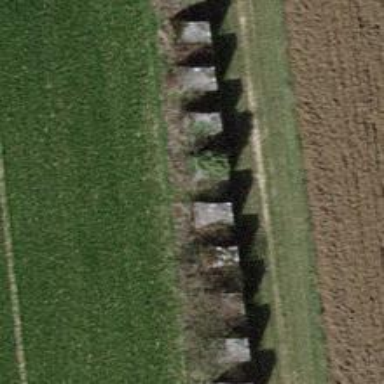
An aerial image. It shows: Block barrier.